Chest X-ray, AP view. Patient: 34 years old, sex F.
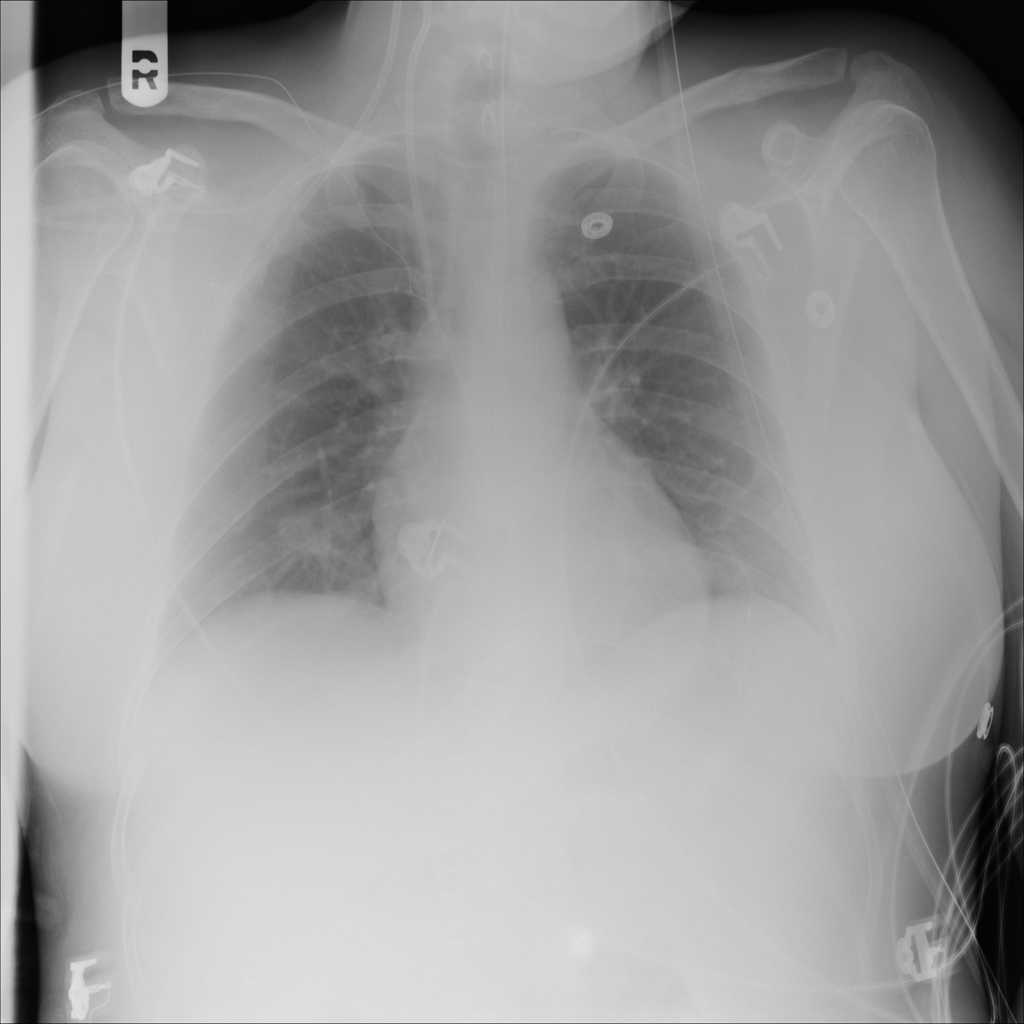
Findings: No Finding